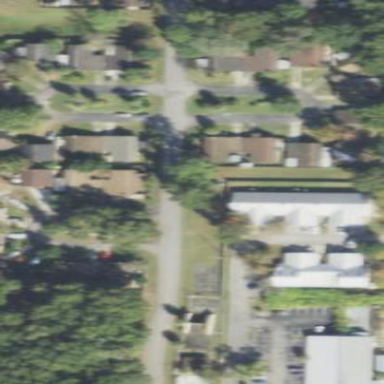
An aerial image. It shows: Residential area consisting of single-family homes.